Question: I have a table that when I use 'border-collapse:collapse;' it shows a single 1px in the border of the row coming from the following row. Any ideas how I can fix that?
I want it to look exactly like that without any padding between the cells or anything.
This is in Firefox by the way, I haven't tried other browsers.
<URL>

HTML / CSS
'''
.responsive-table {
border-collapse: collapse;
width: 100%;
}
.responsive-table td {
border: 1px solid #ddd;
}
.responsive-table tbody tr:nth-of-type(2n) {
background: #f7f7f7;
}
.responsive-table tbody tr:nth-of-type(2n+1),
.resp-content,
.resp-div {
background: #eee;
}
.responsive-table thead th,
.basic-table thead th {
background: #006bb2;
color: #fff;
}
.responsive-table th {
border: 1px solid #0087e0;
}
'''
'''
<table class="responsive-table">
<thead>
<tr>
<th>H</th>
<th>H</th>
<th>H</th>
<th>H</th>
<th>H</th>
<th>H</th>
</tr>
</thead>
<tbody>
<tr>
<td>1</td>
<td>1</td>
<td>1</td>
<td>1</td>
<td>1</td>
<td>1</td>
</tr>
<tr>
<td>2</td>
<td>2</td>
<td>2</td>
<td>2</td>
<td>2</td>
<td>2</td>
</tr>
</tbody>
</table>
'''
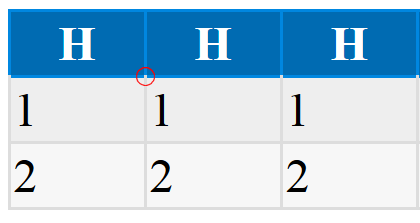
Answer: Just increase the lower border width of the table header:
'''
.responsive-table th {
border: 1px solid #0087e0;
border-bottom-width: 2px;
}
'''
'''
.responsive-table {
border-collapse: collapse;
width: 100%;
}
.responsive-table td {
border: 1px solid #ddd;
}
.responsive-table tbody tr:nth-of-type(2n) {
background: #f7f7f7;
}
.responsive-table tbody tr:nth-of-type(2n+1),
.resp-content,
.resp-div {
background: #eee;
}
.responsive-table thead th,
.basic-table thead th {
background: #006bb2;
color: #fff;
}
.responsive-table th {
border: 1px solid #0087e0;
border-bottom-width: 2px;
}
'''
'''
<table class="responsive-table">
<thead>
<tr>
<th>H</th>
<th>H</th>
<th>H</th>
<th>H</th>
<th>H</th>
<th>H</th>
</tr>
</thead>
<tbody>
<tr>
<td>1</td>
<td>1</td>
<td>1</td>
<td>1</td>
<td>1</td>
<td>1</td>
</tr>
<tr>
<td>2</td>
<td>2</td>
<td>2</td>
<td>2</td>
<td>2</td>
<td>2</td>
</tr>
</tbody>
</table>
'''

---
Alternatively, 'border-bottom-style: double;' will specify, as the name suggests, a double border:
'''
.responsive-table th {
border: 1px solid #0087e0;
border-bottom-style: double;
}
'''
'''
.responsive-table {
border-collapse: collapse;
width: 100%;
}
.responsive-table td {
border: 1px solid #ddd;
}
.responsive-table tbody tr:nth-of-type(2n) {
background: #f7f7f7;
}
.responsive-table tbody tr:nth-of-type(2n+1),
.resp-content,
.resp-div {
background: #eee;
}
.responsive-table thead th,
.basic-table thead th {
background: #006bb2;
color: #fff;
}
.responsive-table th {
border: 1px solid #0087e0;
border-bottom-style: double;
}
'''
'''
<table class="responsive-table">
<thead>
<tr>
<th>H</th>
<th>H</th>
<th>H</th>
<th>H</th>
<th>H</th>
<th>H</th>
</tr>
</thead>
<tbody>
<tr>
<td>1</td>
<td>1</td>
<td>1</td>
<td>1</td>
<td>1</td>
<td>1</td>
</tr>
<tr>
<td>2</td>
<td>2</td>
<td>2</td>
<td>2</td>
<td>2</td>
<td>2</td>
</tr>
</tbody>
</table>
'''

More information: <URL>